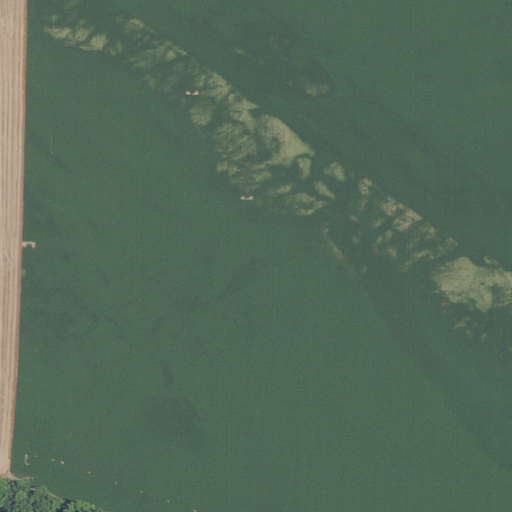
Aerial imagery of island in Missouri named Watkins Island containing cultivated crops and woody wetlands